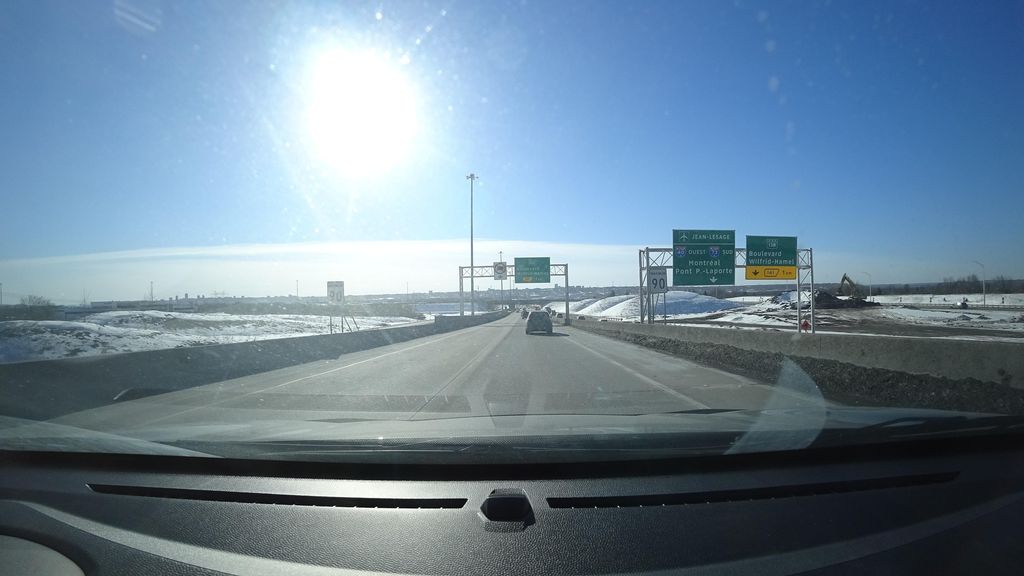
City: quebec_city